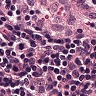
Metastatic tissue present: no